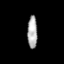
Tissue: lung
Cell type: Endothelial cells
Senescence score: 0.7118
Nuclear area (px): 320
Mean DAPI intensity: 167.903